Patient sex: F
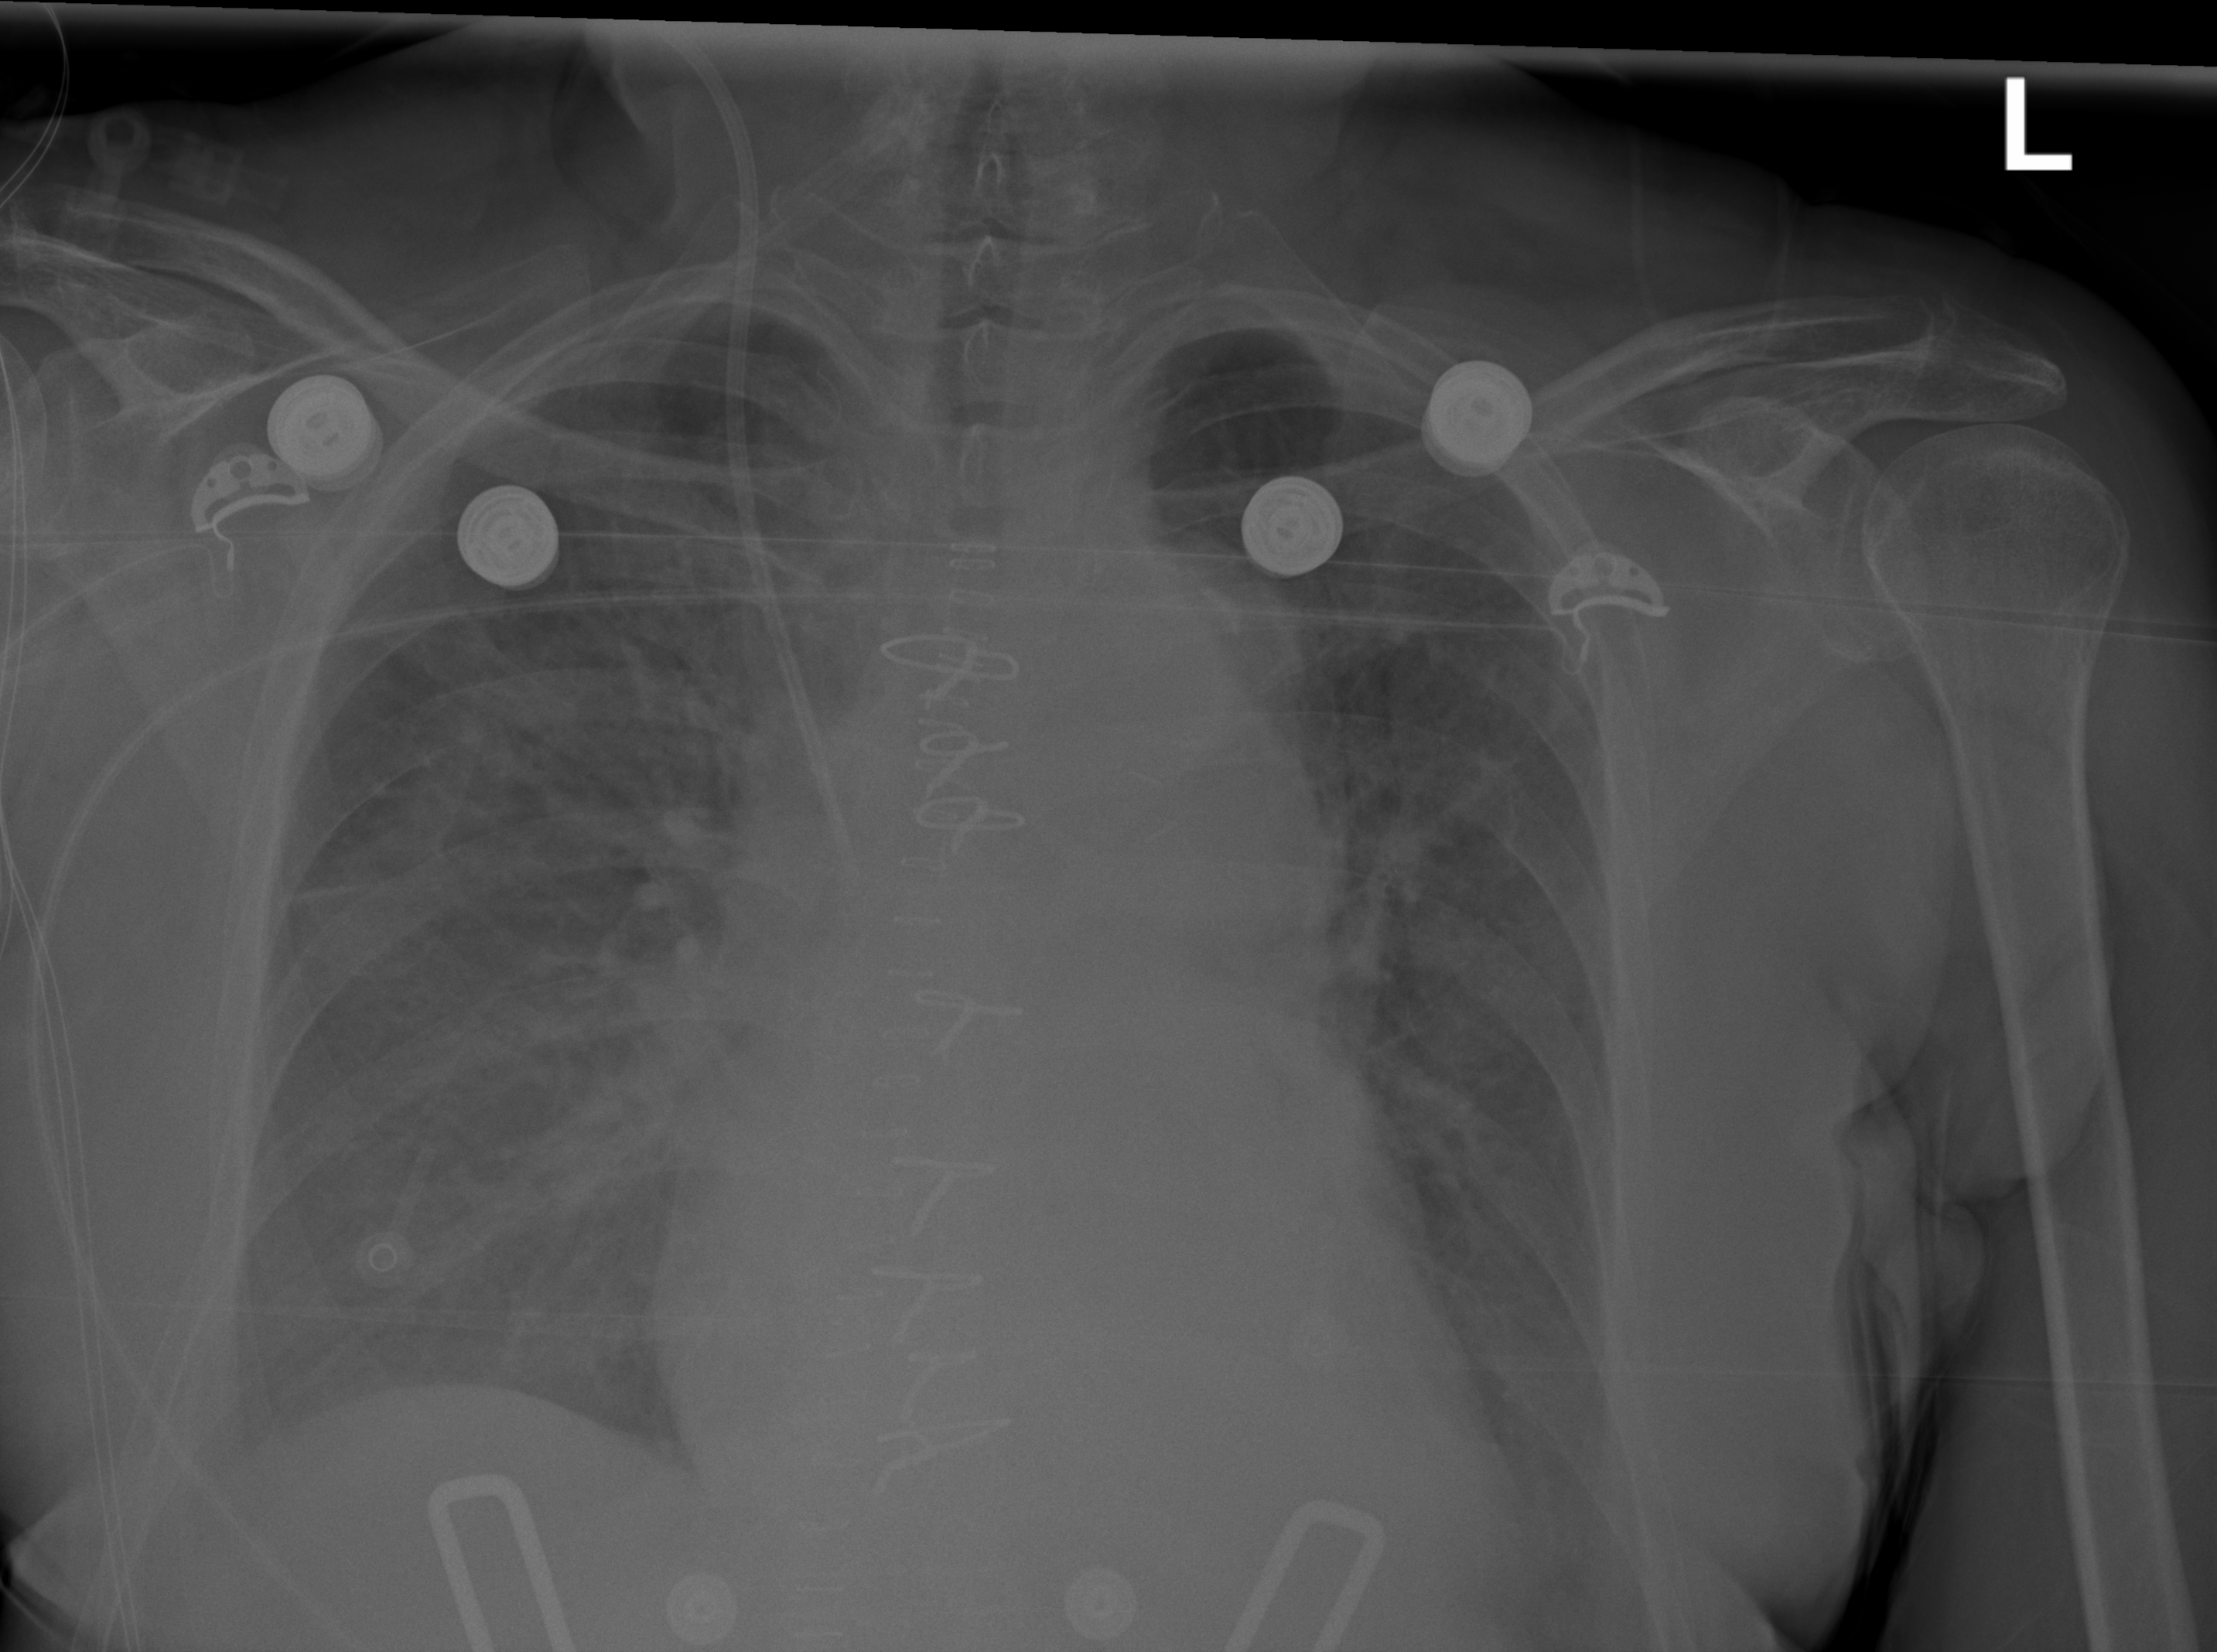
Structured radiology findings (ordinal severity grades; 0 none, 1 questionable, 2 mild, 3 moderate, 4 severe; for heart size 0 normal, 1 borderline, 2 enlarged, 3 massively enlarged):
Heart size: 2
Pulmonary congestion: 2
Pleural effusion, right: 1
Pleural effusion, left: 2
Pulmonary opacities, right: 0
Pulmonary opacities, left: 0
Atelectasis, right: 2
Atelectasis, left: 2